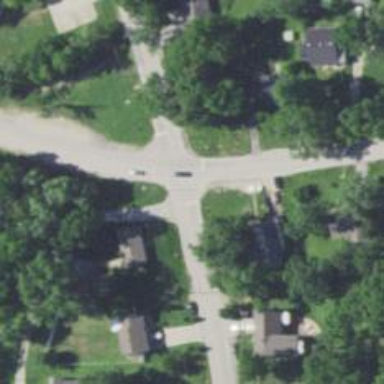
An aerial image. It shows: Road with stop sign.